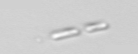
Label: Skeletonema